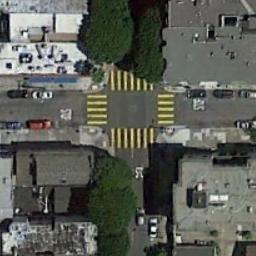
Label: intersection